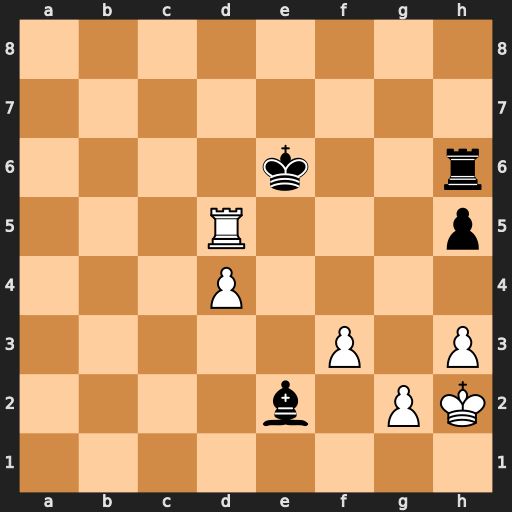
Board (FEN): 8/8/4k2r/3R3p/3P4/5P1P/4b1PK/8
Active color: w
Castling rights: -
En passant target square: -
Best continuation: Re5+ Kd6 Rxe2